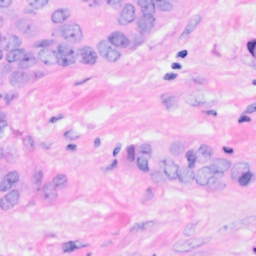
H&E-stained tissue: Breast